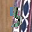
Label: 3